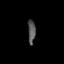
Tissue: prostate
Cell type: T cells
Senescence score: 0.7295
Nuclear area (px): 178
Mean DAPI intensity: 83.691